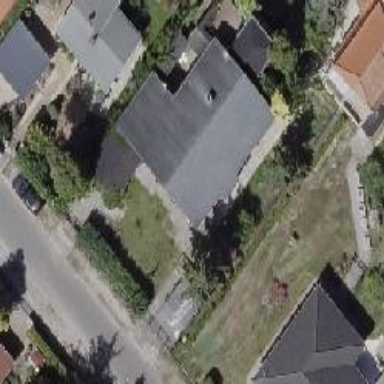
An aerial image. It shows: Detached building with gabled roof.